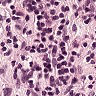
Metastatic tissue present: no